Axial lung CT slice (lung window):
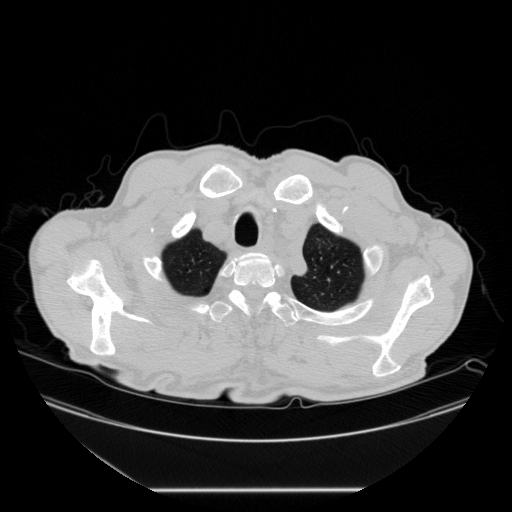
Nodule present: no